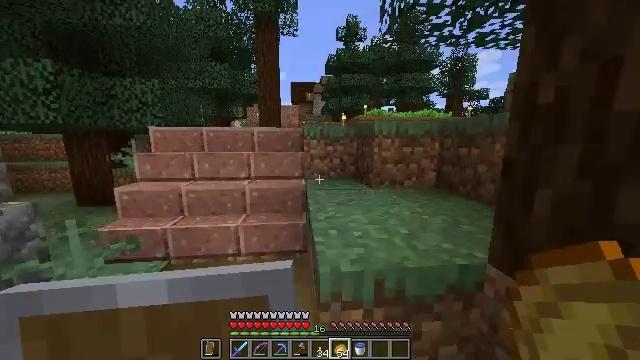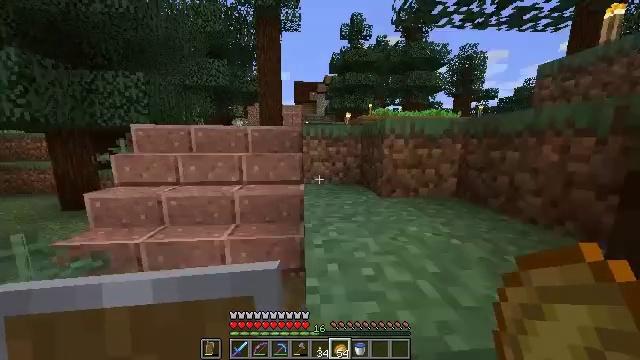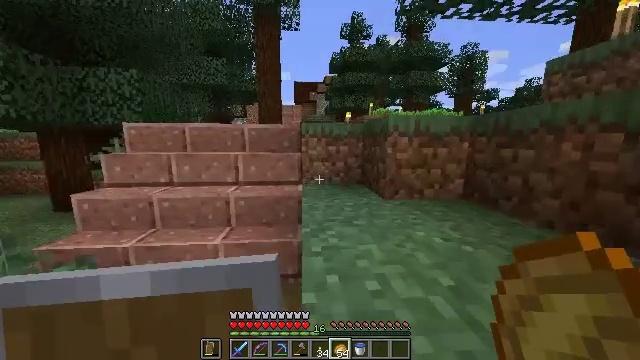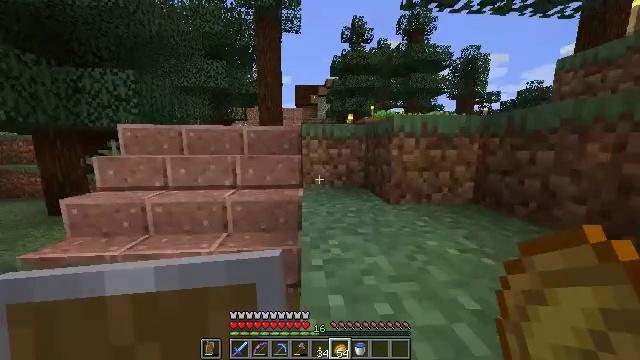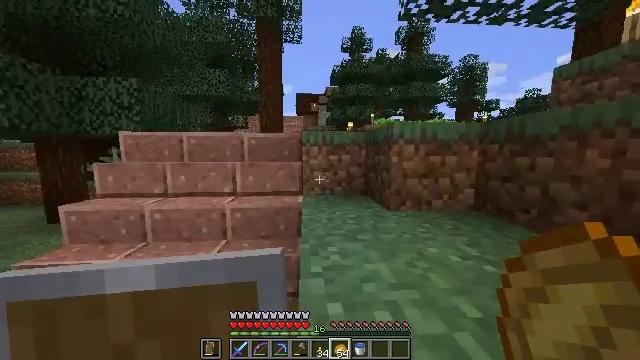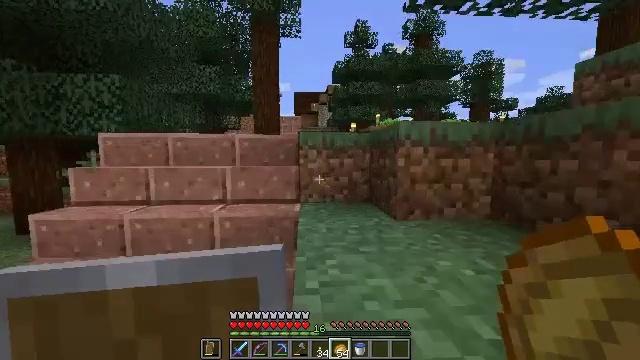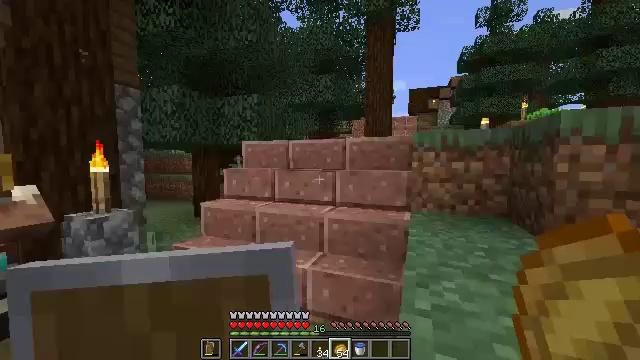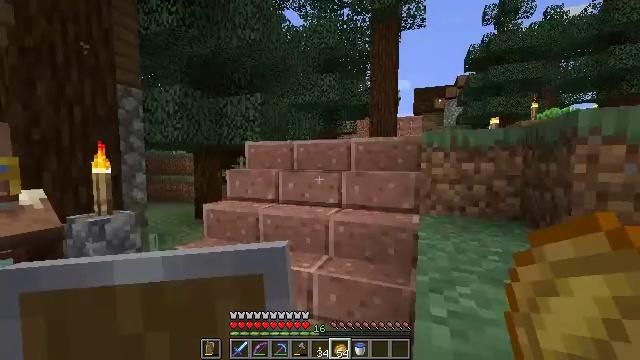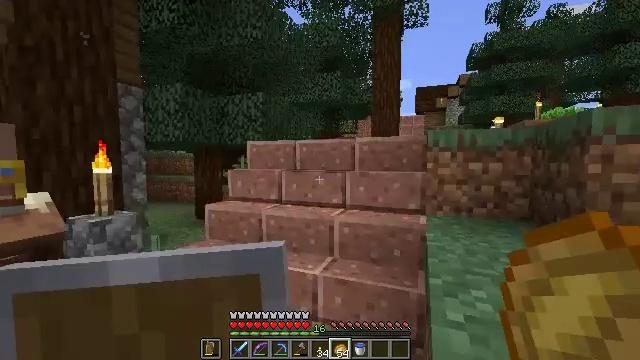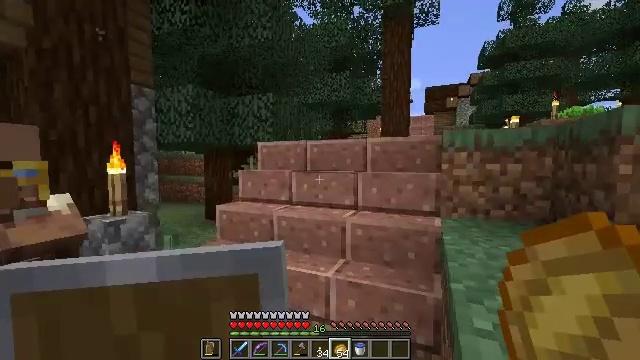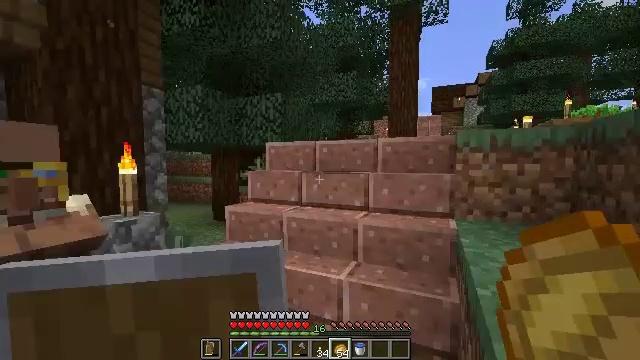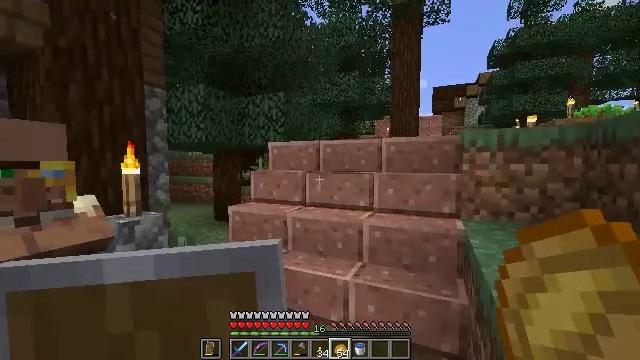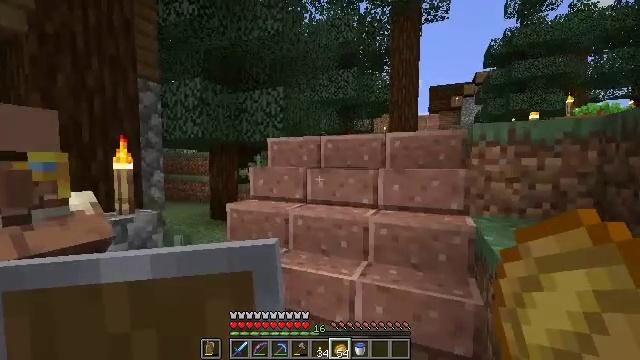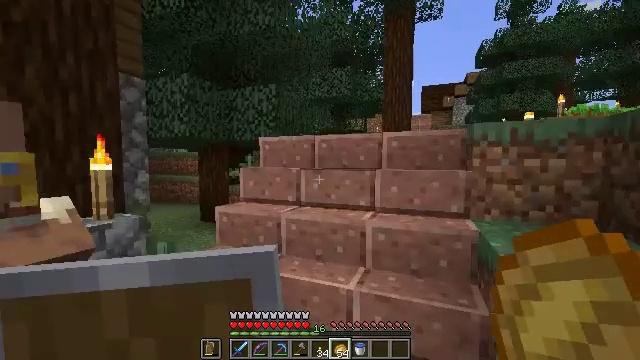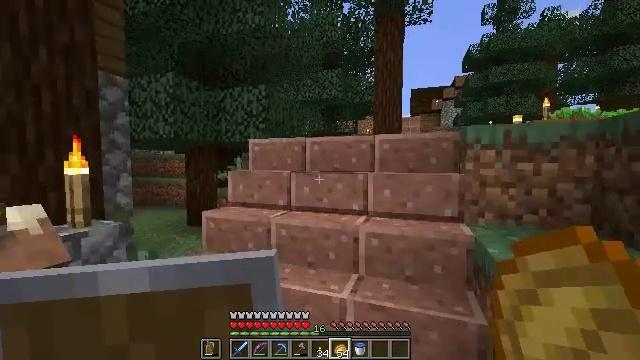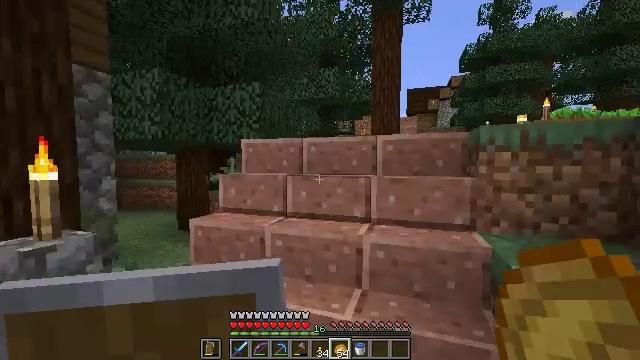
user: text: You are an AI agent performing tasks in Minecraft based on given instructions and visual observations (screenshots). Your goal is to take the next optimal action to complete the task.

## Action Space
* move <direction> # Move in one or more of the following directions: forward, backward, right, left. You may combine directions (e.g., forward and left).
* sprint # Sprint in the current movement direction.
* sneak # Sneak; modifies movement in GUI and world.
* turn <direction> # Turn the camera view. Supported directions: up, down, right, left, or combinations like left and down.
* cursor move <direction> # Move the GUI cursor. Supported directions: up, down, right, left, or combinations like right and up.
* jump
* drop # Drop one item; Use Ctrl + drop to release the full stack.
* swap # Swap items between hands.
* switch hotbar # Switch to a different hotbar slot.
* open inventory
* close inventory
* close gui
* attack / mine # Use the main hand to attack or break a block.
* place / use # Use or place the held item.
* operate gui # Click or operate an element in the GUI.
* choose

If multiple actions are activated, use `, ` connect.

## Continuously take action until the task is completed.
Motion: motion action
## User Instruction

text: Harvest beetroots from the farm.
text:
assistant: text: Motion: move forward
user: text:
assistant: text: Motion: move forward, sprint
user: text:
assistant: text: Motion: move forward, sprint
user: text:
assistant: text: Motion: move forward, sprint, turn up
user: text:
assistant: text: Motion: move forward, turn up
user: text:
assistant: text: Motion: move forward, turn left and up
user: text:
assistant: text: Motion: move forward, sprint
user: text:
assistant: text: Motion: move forward, sprint
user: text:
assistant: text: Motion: move forward, sprint, turn left
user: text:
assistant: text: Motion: move forward, turn left
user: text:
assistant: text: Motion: move forward
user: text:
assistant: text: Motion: move forward
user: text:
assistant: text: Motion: move forward, turn right
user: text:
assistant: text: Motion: move forward, turn right
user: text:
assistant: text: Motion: move forward
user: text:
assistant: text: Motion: move forward, turn right and up
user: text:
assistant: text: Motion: move forward, turn right and up
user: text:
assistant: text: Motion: move forward, turn right
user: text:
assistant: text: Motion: move forward, sprint, turn right
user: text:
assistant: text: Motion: move forward, sprint
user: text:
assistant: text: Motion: move forward, sprint, turn right
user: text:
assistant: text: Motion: move forward, turn right
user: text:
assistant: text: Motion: move forward, sprint, turn right
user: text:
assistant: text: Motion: move forward, sprint, turn right
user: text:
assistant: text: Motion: move forward, sprint, turn right
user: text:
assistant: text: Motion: move forward, sprint
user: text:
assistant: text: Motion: move forward
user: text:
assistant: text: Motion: move forward, turn right
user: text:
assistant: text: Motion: move forward
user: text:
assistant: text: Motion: move forward, jump